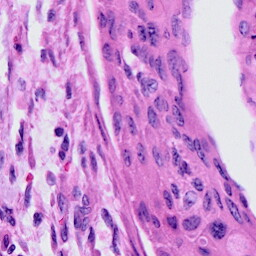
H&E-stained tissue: Cervix